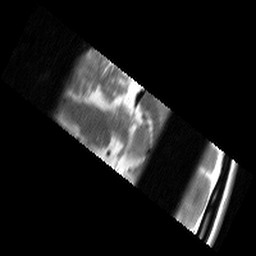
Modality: T2w
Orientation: sagittal
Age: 19
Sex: female
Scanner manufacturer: siemens
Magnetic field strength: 3 T
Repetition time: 6.26 s
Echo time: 0.064 s